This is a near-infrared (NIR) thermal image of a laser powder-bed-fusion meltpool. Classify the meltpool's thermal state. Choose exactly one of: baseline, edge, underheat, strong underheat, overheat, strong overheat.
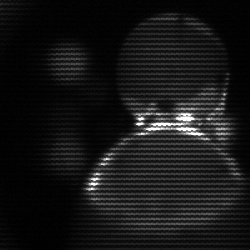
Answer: edge